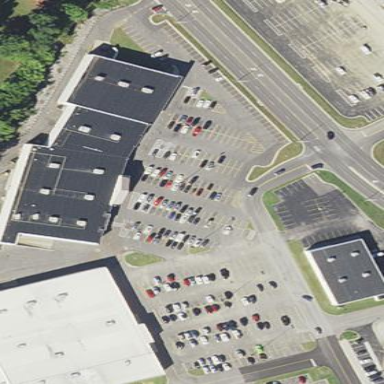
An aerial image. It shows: Mall building.